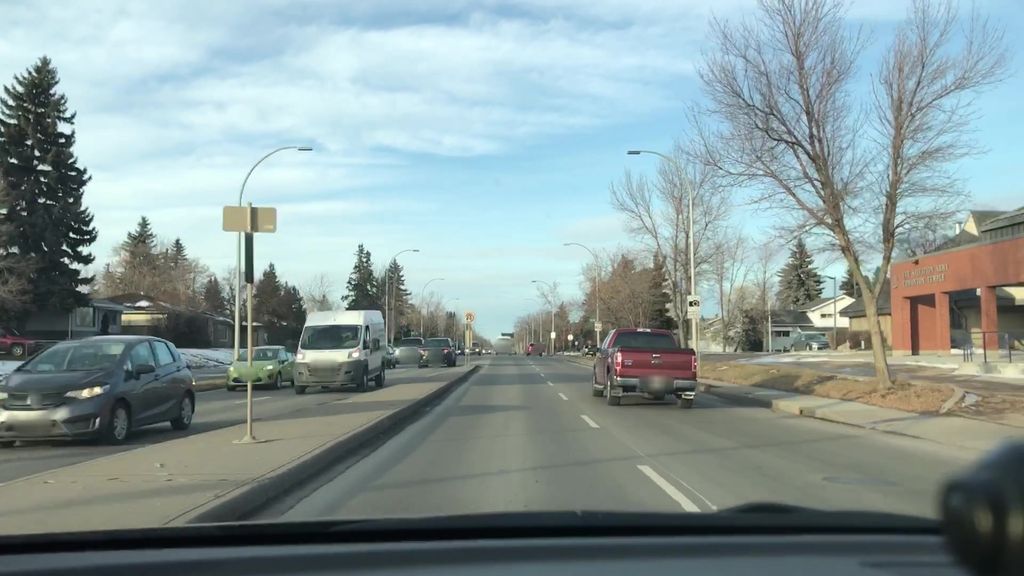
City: edmonton